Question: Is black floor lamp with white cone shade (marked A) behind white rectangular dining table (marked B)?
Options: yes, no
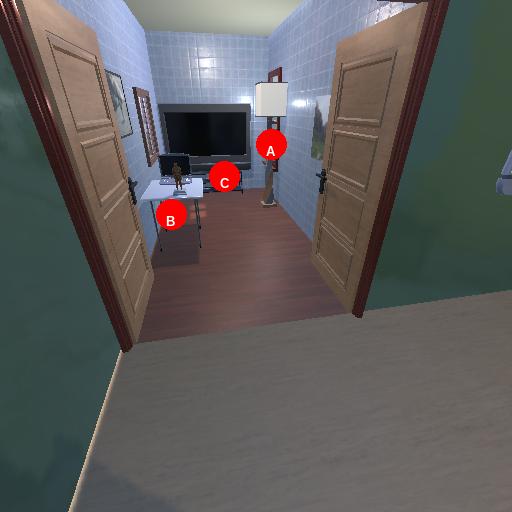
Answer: yes